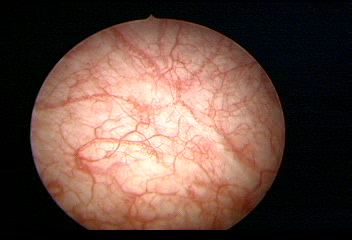
Modality: WLC
Class: Normal mucosa
Bladder cancer association: No